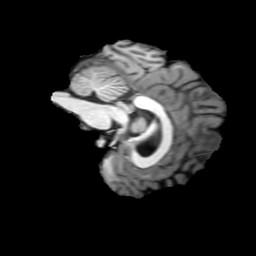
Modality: T1w
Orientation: sagittal
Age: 44
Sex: female
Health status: ill